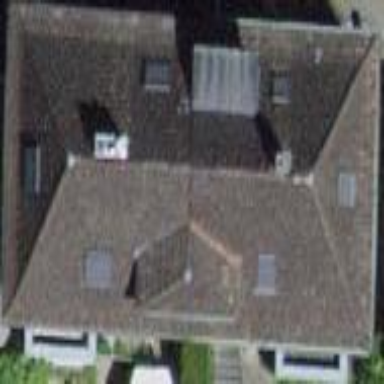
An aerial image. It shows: Hipped roof semi-detached house.